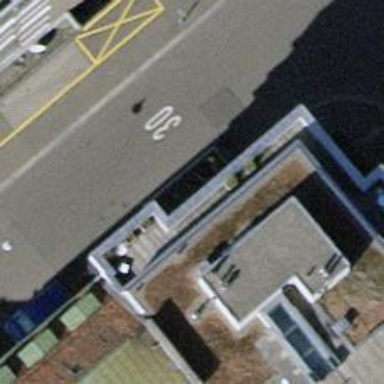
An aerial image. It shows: Bicycle parking area.